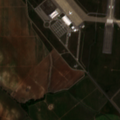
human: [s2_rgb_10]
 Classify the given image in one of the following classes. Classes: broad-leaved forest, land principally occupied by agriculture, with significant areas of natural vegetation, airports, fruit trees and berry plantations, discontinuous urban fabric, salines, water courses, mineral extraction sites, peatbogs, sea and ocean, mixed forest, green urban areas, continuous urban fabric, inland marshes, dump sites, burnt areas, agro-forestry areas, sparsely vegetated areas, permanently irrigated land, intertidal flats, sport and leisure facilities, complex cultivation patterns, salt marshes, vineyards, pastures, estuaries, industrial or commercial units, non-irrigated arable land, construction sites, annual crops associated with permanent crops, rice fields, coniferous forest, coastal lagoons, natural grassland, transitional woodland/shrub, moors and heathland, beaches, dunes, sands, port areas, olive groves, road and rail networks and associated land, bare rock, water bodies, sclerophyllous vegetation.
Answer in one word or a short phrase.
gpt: continuous urban fabric